Question: There is a button in my app, when user clicks it, she will be leaded to the launcher interface.
I tried the following way:
'''
Intent startMain = new Intent(Intent.ACTION_MAIN);
startMain.addCategory(Intent.CATEGORY_HOME);
startActivity(startMain);
'''
But it goes to the "Home screen"(on the left), rather the "Launcher screen"(on the right).
I also tried 'Intent.CATEGORY_LAUNCHER', but it pops up a dialog for selecting an app to finish the action.

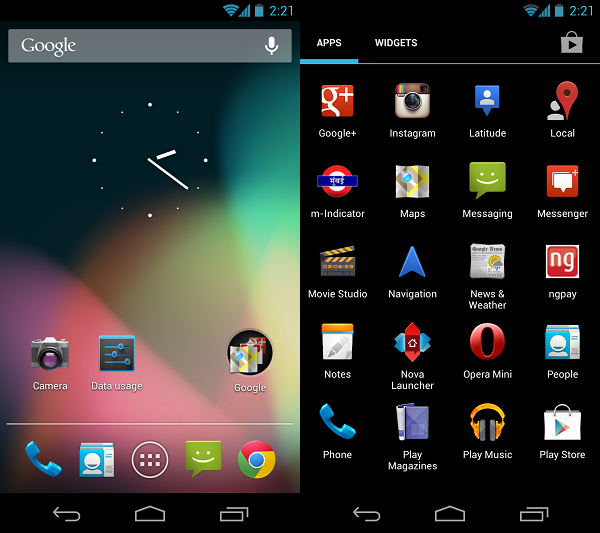
Answer: > How to go to the launcher where all the apps are listed?
You don't, unless perhaps you are the author of the home screen in question.
As Simon indicates, there is no requirement for any home screen to allow external apps to directly go to a separate "launcher". Not every home screen even a separate "launcher" (some blend the app widgets and launcher icons in a single display).
You are welcome to contact the authors of various home screen implementations and see if they expose some special 'Intent' structure that would take you to the launcher.